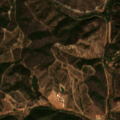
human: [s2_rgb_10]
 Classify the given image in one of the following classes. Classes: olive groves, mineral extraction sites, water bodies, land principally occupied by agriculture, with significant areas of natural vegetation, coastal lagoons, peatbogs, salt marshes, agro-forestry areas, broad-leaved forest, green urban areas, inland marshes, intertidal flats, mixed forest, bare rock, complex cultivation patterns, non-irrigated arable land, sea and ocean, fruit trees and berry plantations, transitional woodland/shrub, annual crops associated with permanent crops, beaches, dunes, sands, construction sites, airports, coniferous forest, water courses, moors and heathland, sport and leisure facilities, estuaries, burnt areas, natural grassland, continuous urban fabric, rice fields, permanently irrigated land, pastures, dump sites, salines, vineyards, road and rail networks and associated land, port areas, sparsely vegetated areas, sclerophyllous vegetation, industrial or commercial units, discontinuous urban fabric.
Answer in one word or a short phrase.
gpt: complex cultivation patterns, sclerophyllous vegetation, transitional woodland/shrub